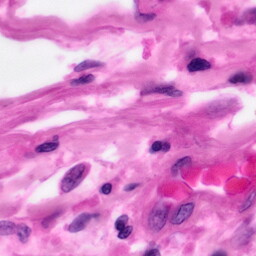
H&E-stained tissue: Pancreatic